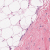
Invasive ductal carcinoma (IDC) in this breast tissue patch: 0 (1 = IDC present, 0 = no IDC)